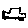
Label: car